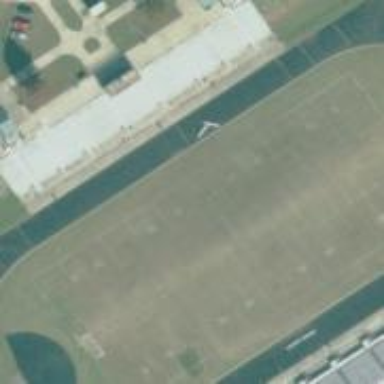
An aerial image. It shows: Pitch for American football.